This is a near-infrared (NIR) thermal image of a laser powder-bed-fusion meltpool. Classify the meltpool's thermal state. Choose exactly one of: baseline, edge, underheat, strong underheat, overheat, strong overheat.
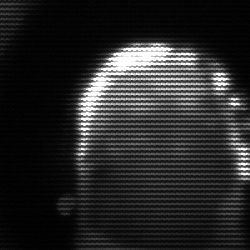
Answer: baseline